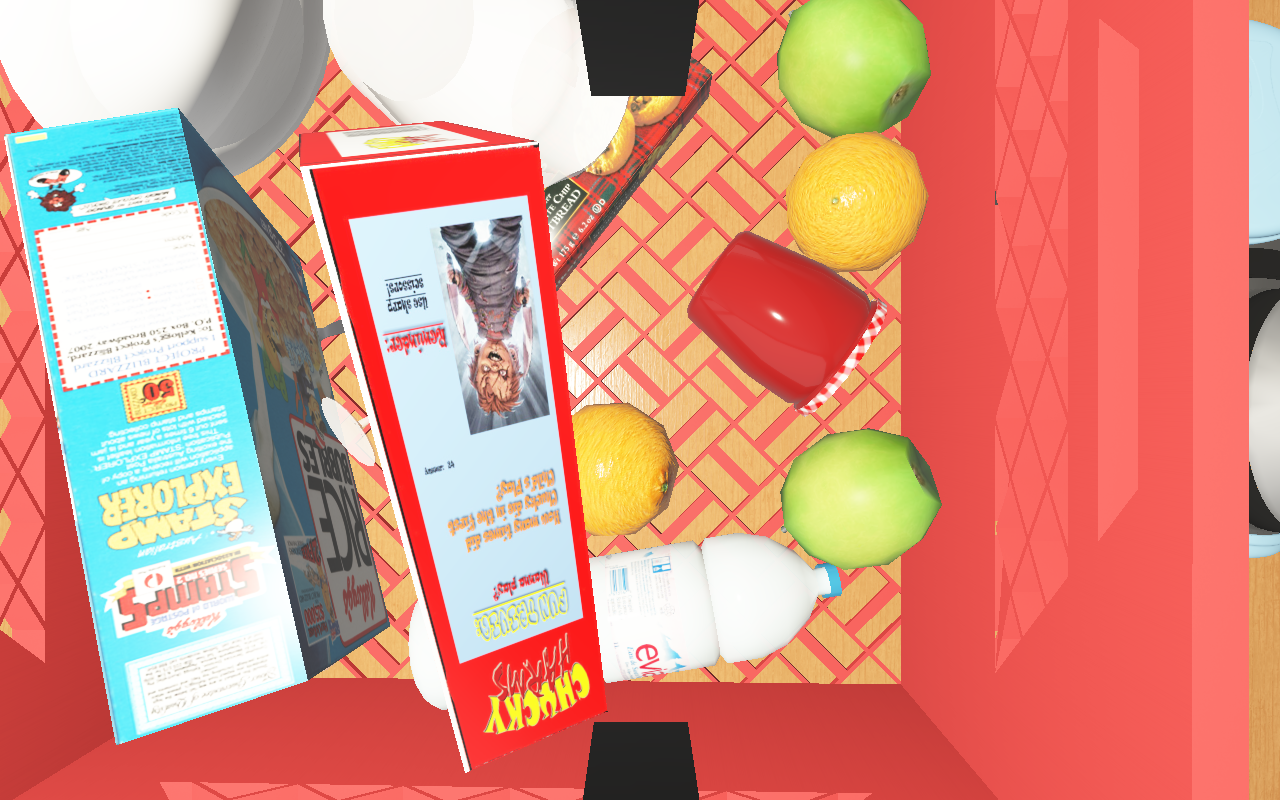
Objects in the scene:
carafe
water bottle
apple
apple
orange
glass
wineglass
cereal box
cereal box